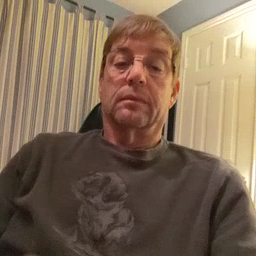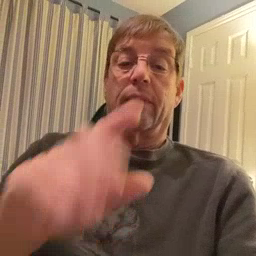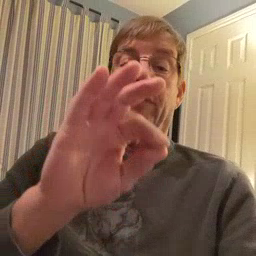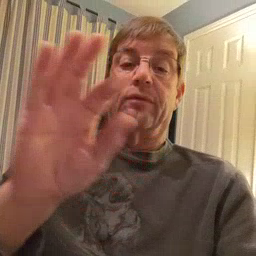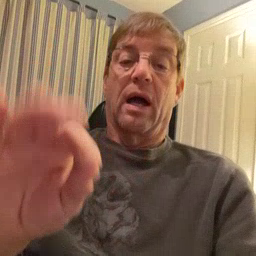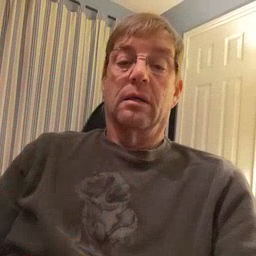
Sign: frenchfries